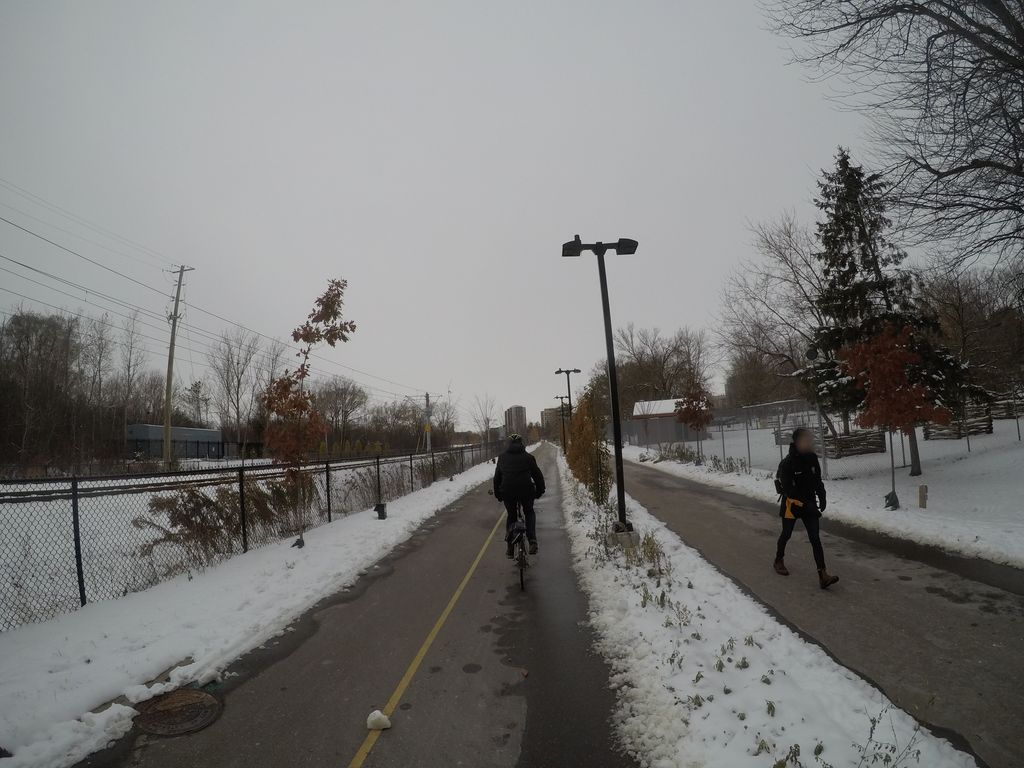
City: kitchener-waterloo